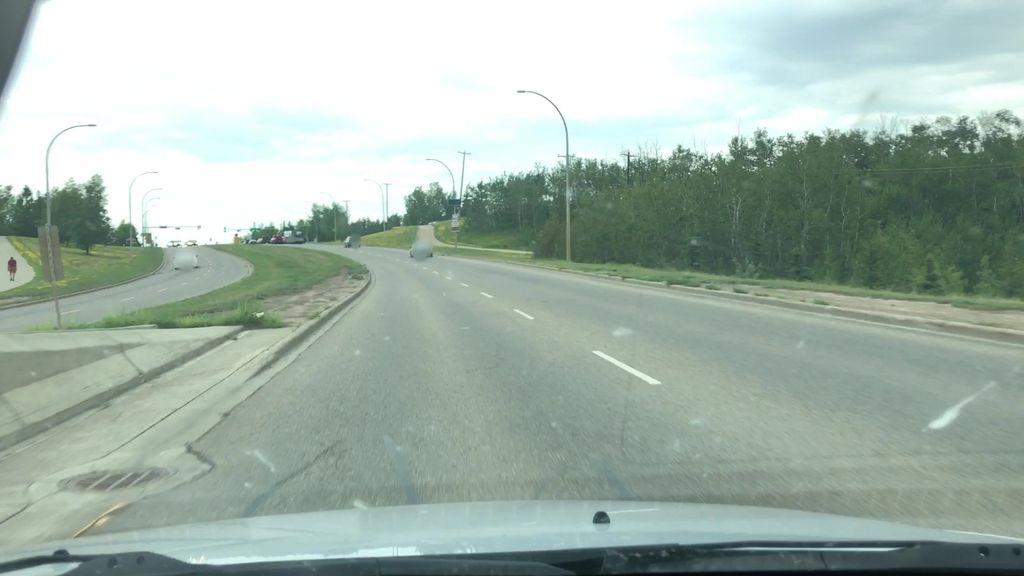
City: edmonton